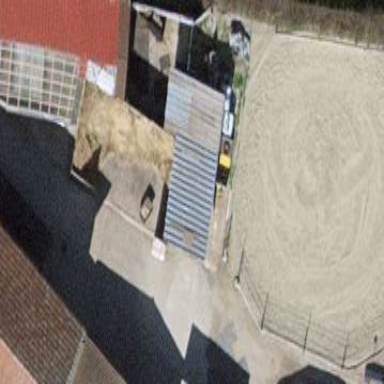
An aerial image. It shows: Equestrian pitch surrounded by fence.